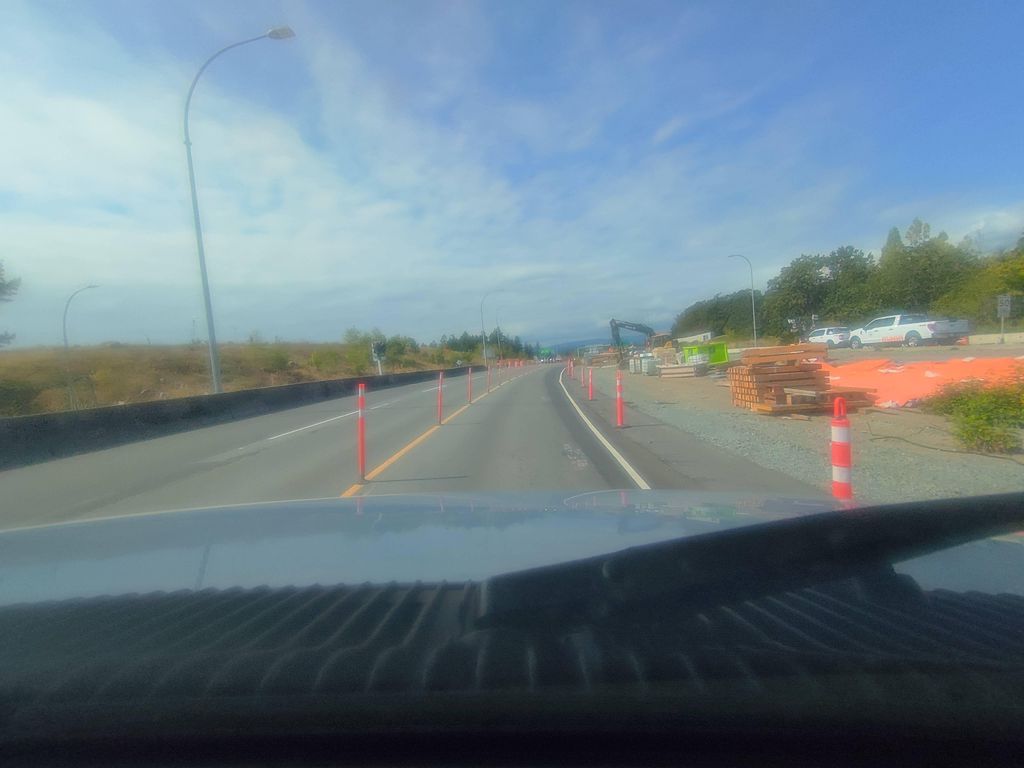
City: victoria